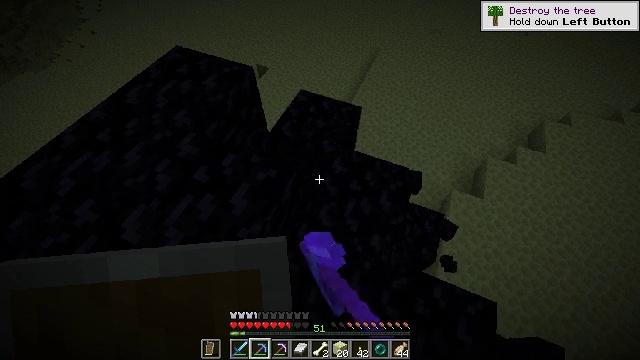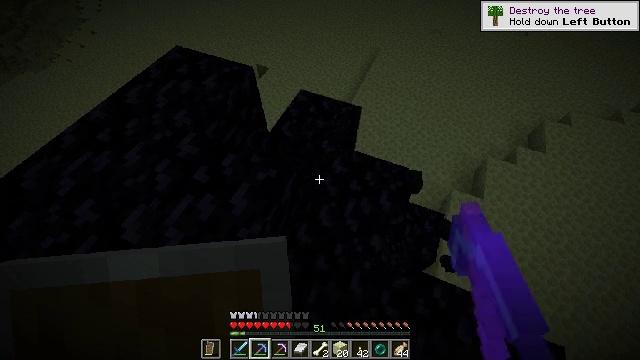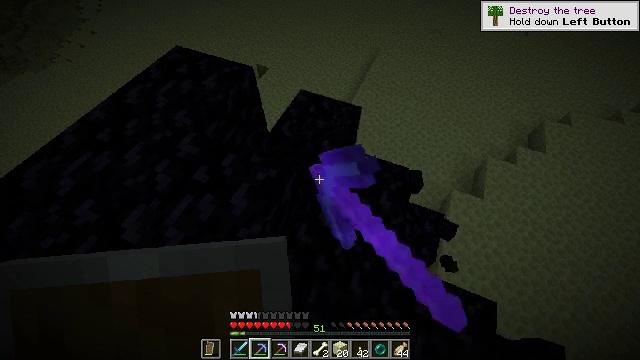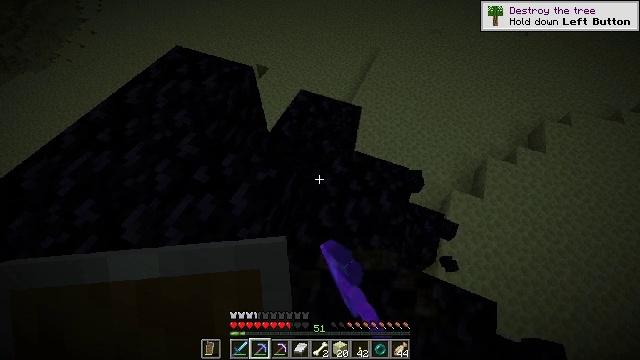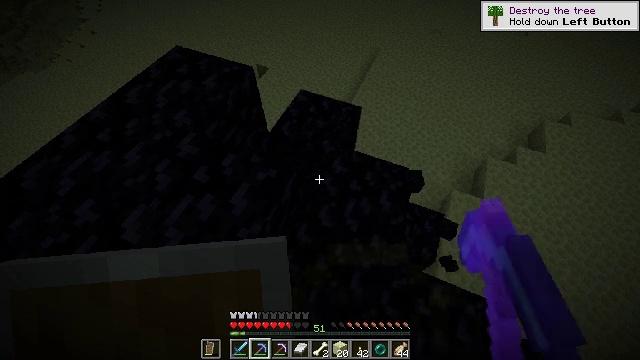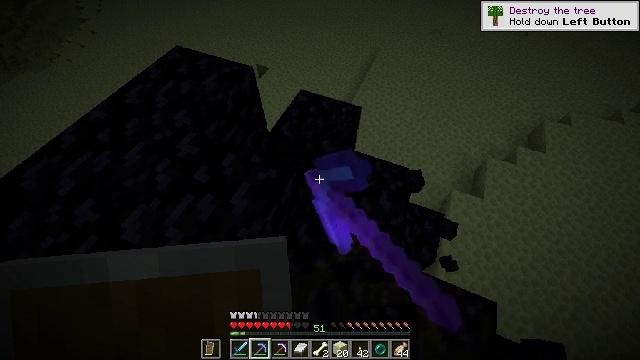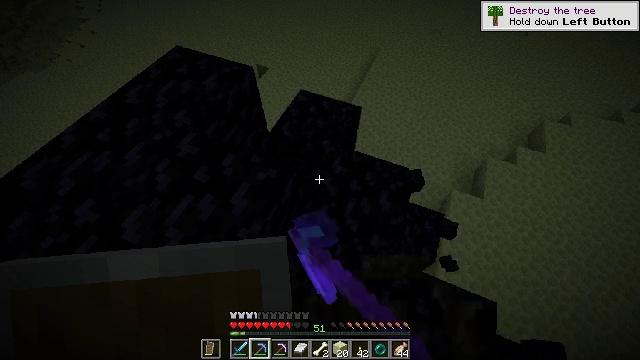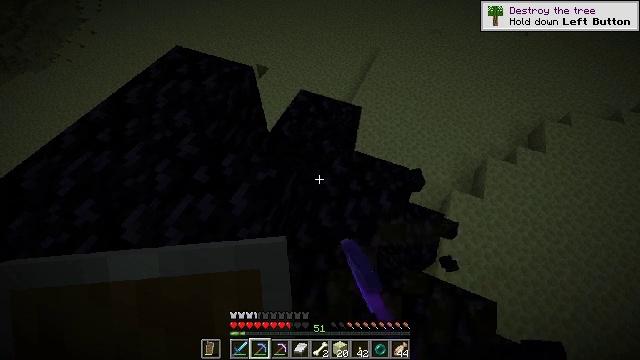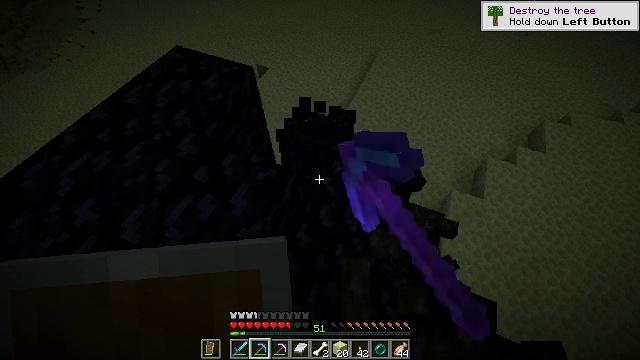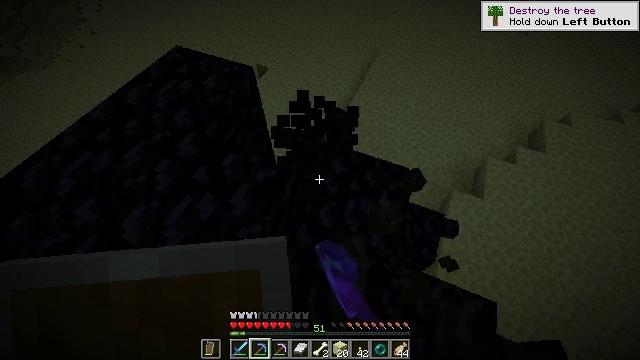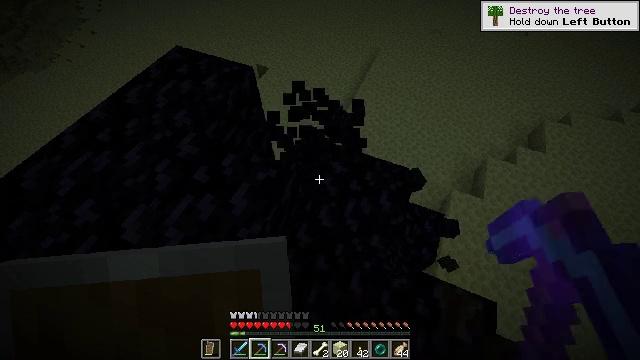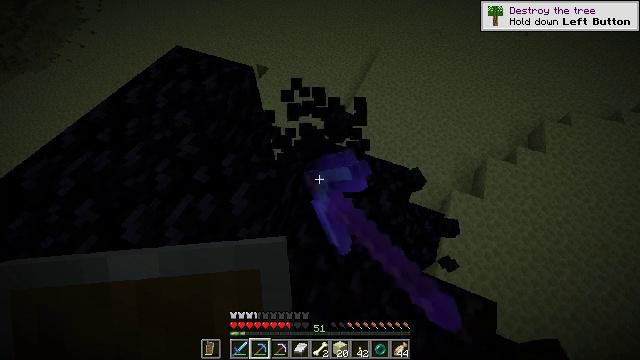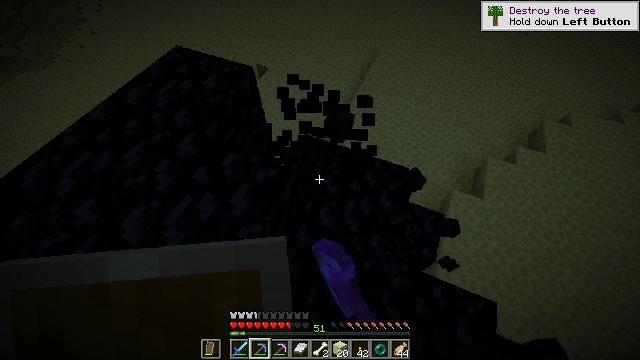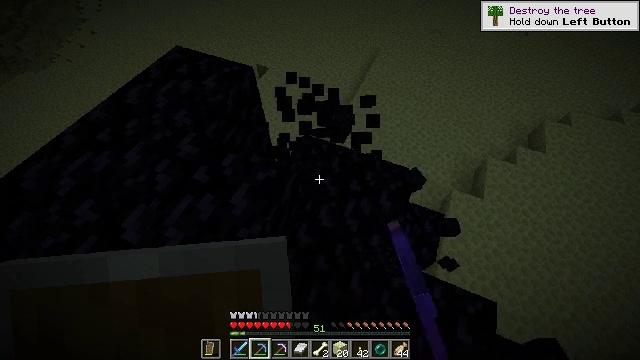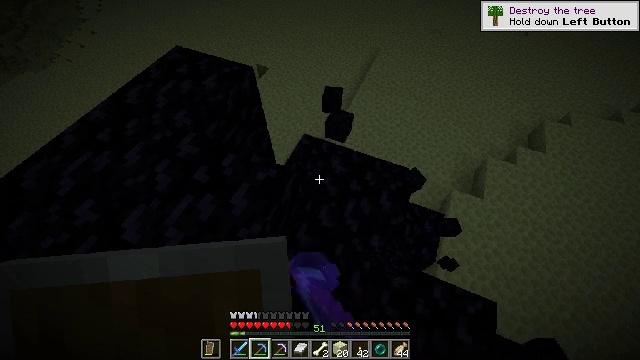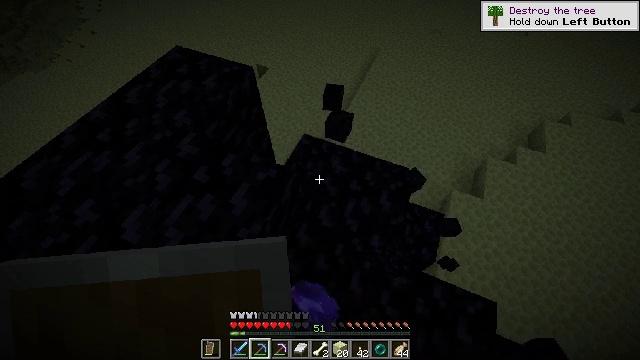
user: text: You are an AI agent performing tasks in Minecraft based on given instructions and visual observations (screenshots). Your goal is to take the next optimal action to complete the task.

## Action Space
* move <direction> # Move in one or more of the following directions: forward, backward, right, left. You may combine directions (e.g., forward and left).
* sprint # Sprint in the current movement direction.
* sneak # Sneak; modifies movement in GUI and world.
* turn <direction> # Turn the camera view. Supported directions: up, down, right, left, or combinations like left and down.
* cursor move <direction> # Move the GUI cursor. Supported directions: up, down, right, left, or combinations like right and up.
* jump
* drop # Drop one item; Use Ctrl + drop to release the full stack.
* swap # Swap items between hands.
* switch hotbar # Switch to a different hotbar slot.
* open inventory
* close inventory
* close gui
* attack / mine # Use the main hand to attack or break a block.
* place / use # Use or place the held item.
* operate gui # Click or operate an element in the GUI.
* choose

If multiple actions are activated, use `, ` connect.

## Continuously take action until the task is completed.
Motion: motion action
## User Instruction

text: Collect obsidian for crafting.
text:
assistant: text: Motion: attack / mine
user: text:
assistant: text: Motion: attack / mine
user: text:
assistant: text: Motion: attack / mine
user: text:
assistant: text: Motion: attack / mine
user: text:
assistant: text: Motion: attack / mine
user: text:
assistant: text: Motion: attack / mine
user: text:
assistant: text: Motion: attack / mine
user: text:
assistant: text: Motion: attack / mine
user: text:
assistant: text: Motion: attack / mine
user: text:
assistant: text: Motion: attack / mine
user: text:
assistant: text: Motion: attack / mine
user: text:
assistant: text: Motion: attack / mine
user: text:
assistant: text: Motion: attack / mine
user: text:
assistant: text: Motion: attack / mine
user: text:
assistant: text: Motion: attack / mine
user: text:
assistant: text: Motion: attack / mine
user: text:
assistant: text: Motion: attack / mine
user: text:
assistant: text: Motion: attack / mine
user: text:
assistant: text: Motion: attack / mine
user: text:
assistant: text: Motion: attack / mine
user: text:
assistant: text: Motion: attack / mine
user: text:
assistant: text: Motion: turn right, attack / mine
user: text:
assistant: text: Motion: turn right, attack / mine
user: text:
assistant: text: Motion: turn right, attack / mine
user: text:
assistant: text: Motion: turn right, attack / mine
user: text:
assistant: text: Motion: attack / mine
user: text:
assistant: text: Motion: attack / mine
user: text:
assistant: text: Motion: attack / mine
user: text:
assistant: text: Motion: attack / mine
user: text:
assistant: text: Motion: attack / mine